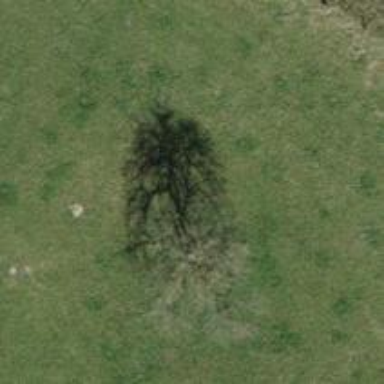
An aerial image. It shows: Single tag "natural: tree."